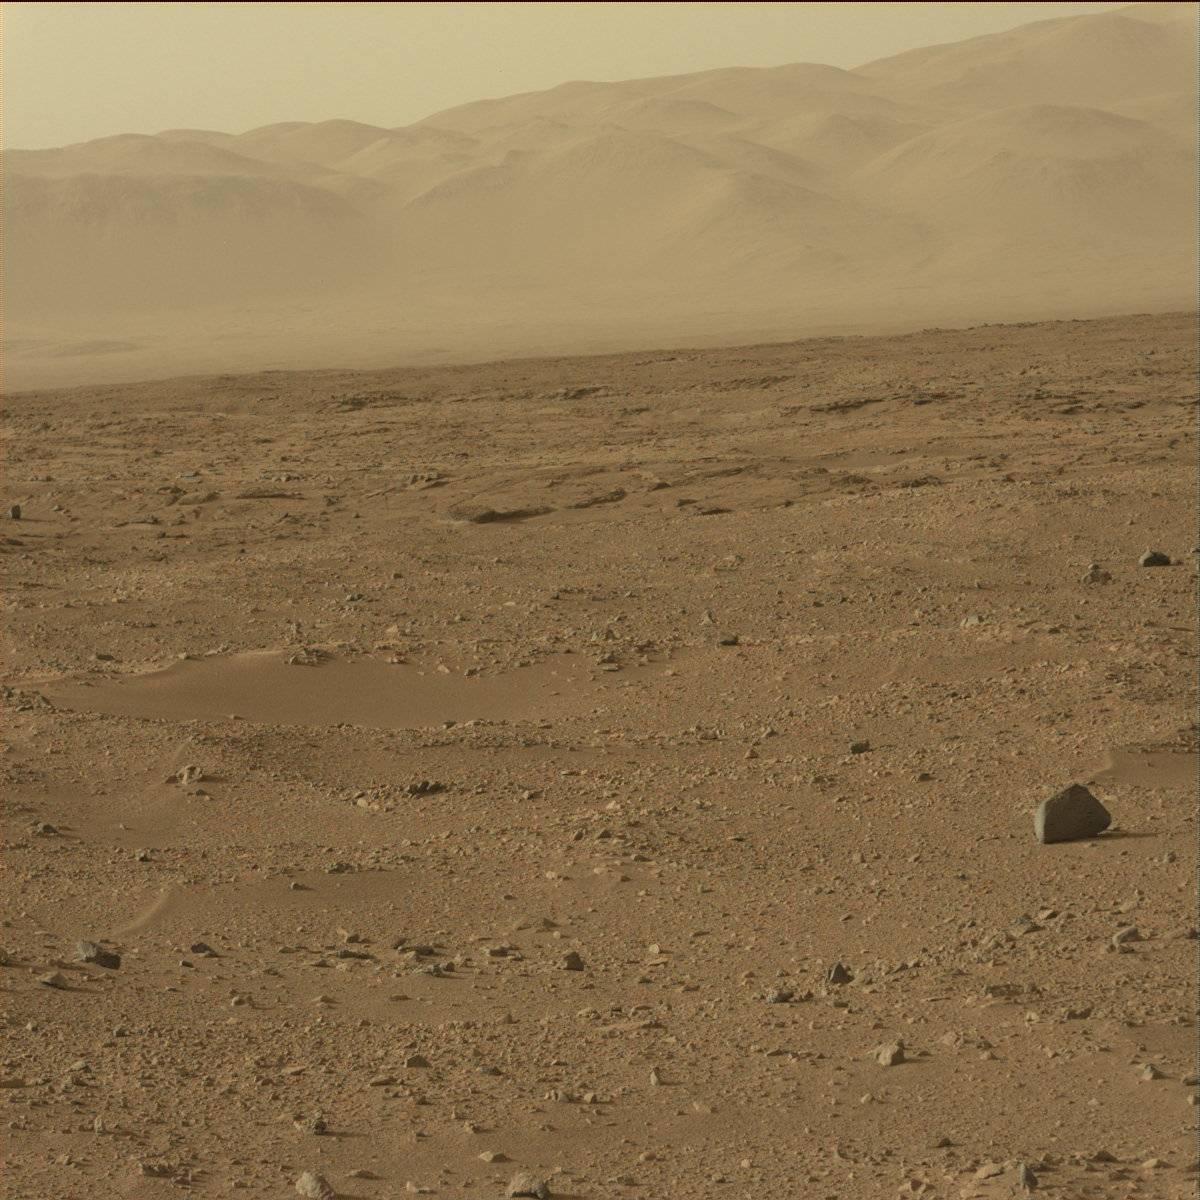
Terrain classes present: Ridge, Rock, Sand / Soil, Sky